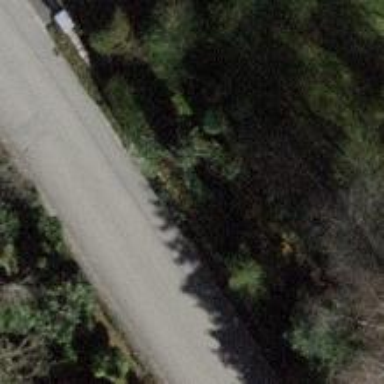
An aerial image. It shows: Residential road with asphalt surface.